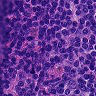
Metastatic tissue present: no